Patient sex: M
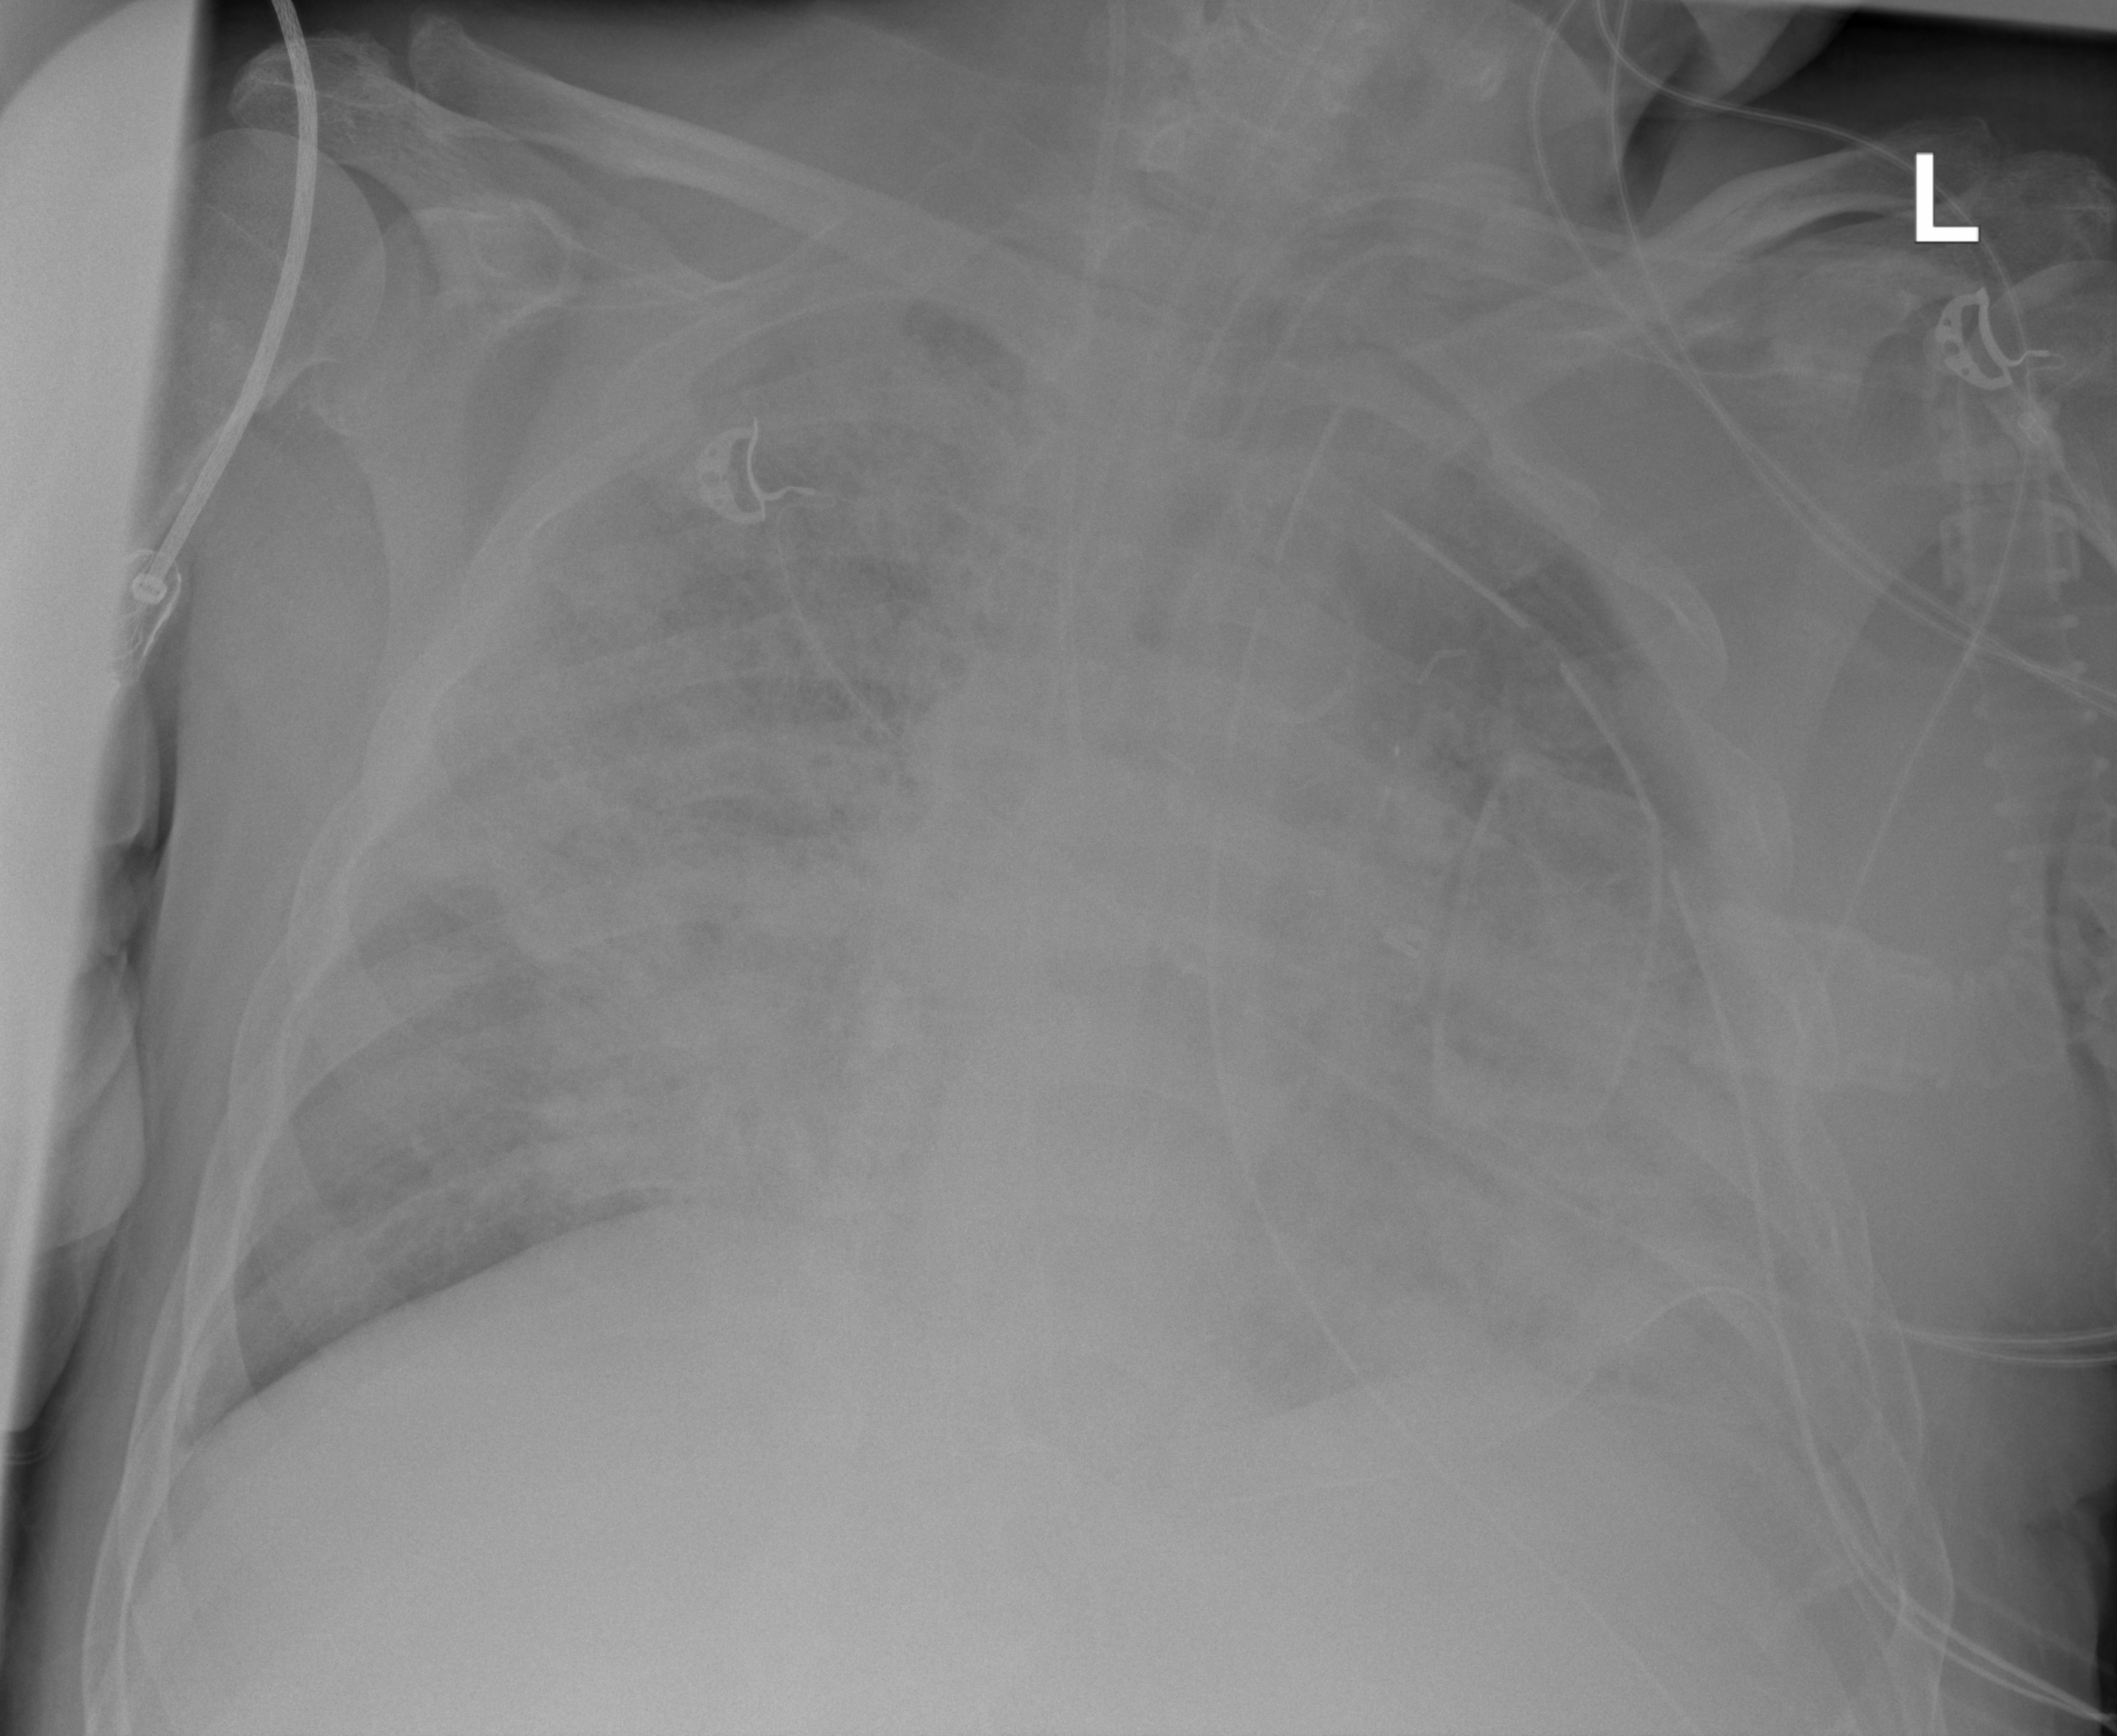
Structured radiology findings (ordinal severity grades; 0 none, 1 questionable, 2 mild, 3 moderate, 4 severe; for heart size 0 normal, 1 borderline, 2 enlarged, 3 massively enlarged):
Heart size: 2
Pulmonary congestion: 2
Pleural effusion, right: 2
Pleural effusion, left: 0
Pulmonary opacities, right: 4
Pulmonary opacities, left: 4
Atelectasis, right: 3
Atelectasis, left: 3